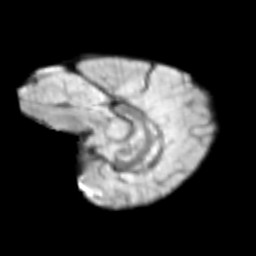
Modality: T2w
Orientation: sagittal
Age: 9
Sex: female
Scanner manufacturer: siemens
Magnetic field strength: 3 T
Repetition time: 3.8 s
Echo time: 0.07 s